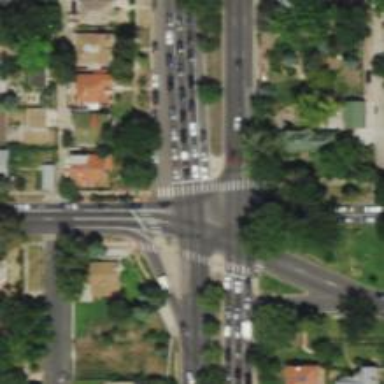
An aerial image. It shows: Marked road crossing.